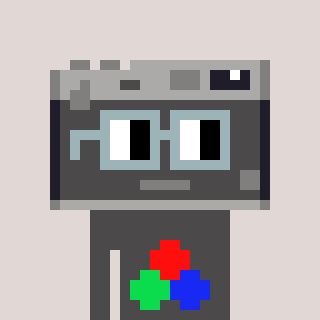
a pixel art character with square dark gray glasses, a camera-shaped head and a grayscale-colored body on a warm background